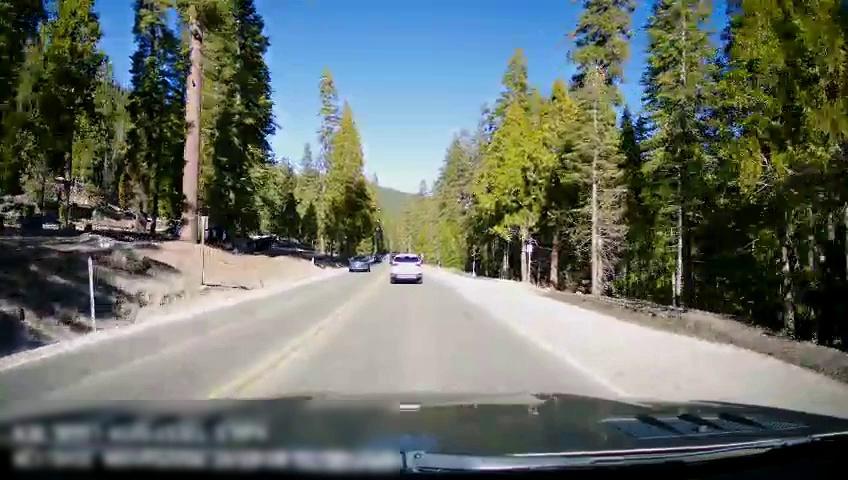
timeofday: Day
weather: Sunny
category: Drivable Space
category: Vehicles | Car
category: Vehicles | SUV
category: Lanes | Opposite Lane
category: Lanes | Opposite Lane
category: Lanes | Current Lane